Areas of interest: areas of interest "Car Dealership"
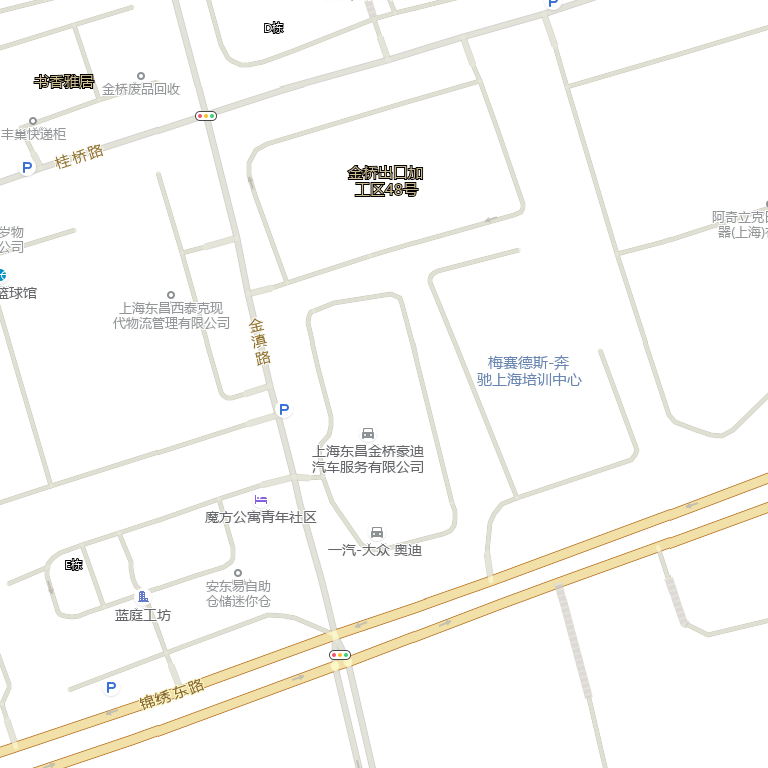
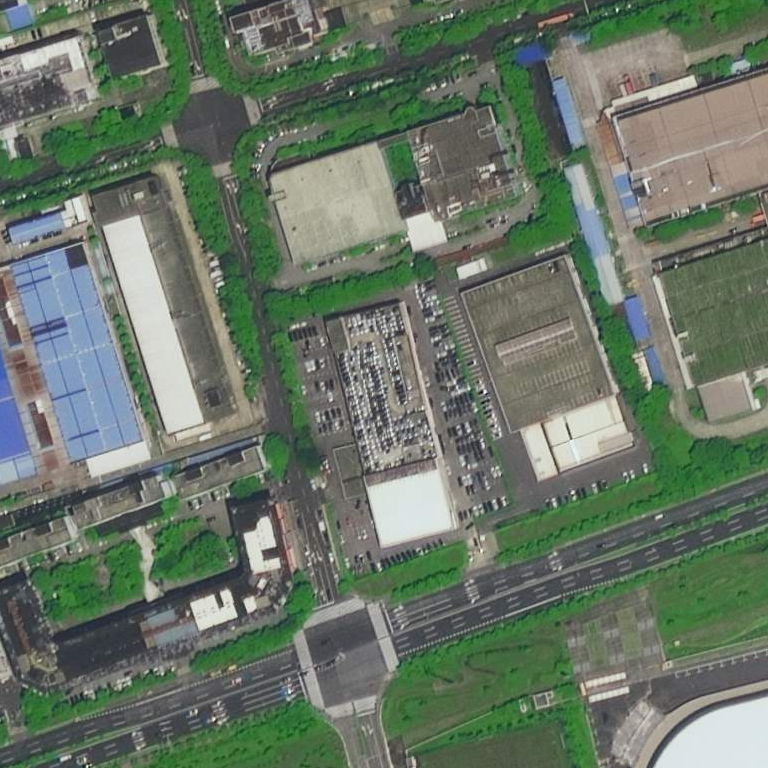